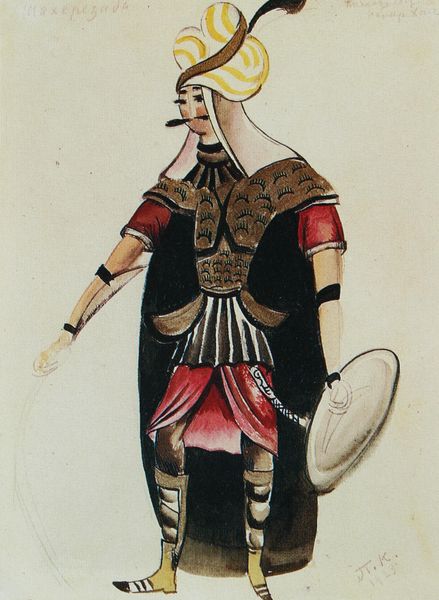
Titel: Schachrazade. Entwurf für das Bühnenkostüm von Nadir Chan
Künstler: Pawel Kusnezow
Standort: Moskau
Institution: Bachruschin-Museum
Schlagwörter: feder, kämpfer, mann, umhang, aquarell, gelb, braun, bunt, grau, hut, schwarz, weiss, zeichnung, rot, tuch, muster, rock, alt, bart, schnurrbart, kleidung, messer, bildnis, signatur, figur, gewand, kostüm, mantel, bühne, rosa, kopfbedeckung, farbig, japan, papier, ballett, schuhe, wasserfarbe, naiv, bühnenbild, karikatur, metall, gestalt, schauspiel, schild, tusche, panzer, orient, schwert, säbel, waffen, soldat, waffe, asiatisch, stiefel, entwurf, rüstung, stück, harnisch, leder, dolch, krieger, schiene, gurt, turban, drama, perser, türkei, araber, schutz, coloriert, türke, orientale, schutzschild, turbahn, armschiene, dschihad, oriental', schnmäuzer